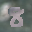
Label: 8